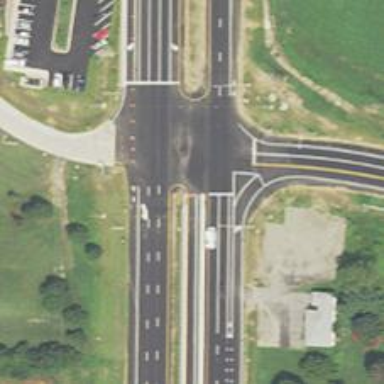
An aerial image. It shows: Trunk link road with asphalt surface.